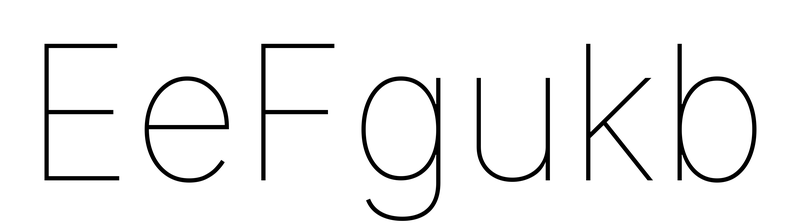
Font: Inter_Thin